Question: For example, is a button like this achievable?

I've seen questions like <URL> where they go over how to put it before, which is indeed quite easy, but I'm not totally sure how to append it to the end of the text on the button when the text can be anything really. Conceptually, it would be something like having text, and then a UIButton say 10pt to the right of it.
Would the best way to do this simply be a 'UIView' with a 'UILabel' and a 'UIImageView' inside it, with a tap gesture recognizer attached?
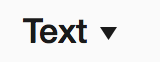
Answer: A quick sample :
'''
- (void)viewDidLoad
{
[super viewDidLoad];
UIButton *button = [UIButton buttonWithType:UIButtonTypeCustom];
UIImage *img = [UIImage imageNamed:@"Arrow.png"];
[button setTitle:@"A Button" forState:UIControlStateNormal];
[button setImage:img forState:UIControlStateNormal];
[button sizeToFit];
CGRect imageRect = [button imageRectForContentRect:button.bounds];
CGRect titleRect = [button titleRectForContentRect:button.bounds];
UIEdgeInsets imageInset = UIEdgeInsetsZero;
UIEdgeInsets titleInset = UIEdgeInsetsZero;
titleInset.left = -2 * imageRect.size.width;
imageInset.left = titleRect.size.width;
button.titleEdgeInsets = titleInset;
button.imageEdgeInsets = imageInset;
[self.view addSubview:button];
CGFloat prevHeight = button.frame.size.height;
UIButton *anotherButton = [UIButton buttonWithType:UIButtonTypeCustom];
[anotherButton setTitle:@"Another Button" forState:UIControlStateNormal];
[anotherButton setImage:img forState:UIControlStateNormal];
[anotherButton sizeToFit];
imageRect = [anotherButton imageRectForContentRect:anotherButton.bounds];
titleRect = [anotherButton titleRectForContentRect:anotherButton.bounds];
imageInset = UIEdgeInsetsZero;
titleInset = UIEdgeInsetsZero;
titleInset.left = -2 * imageRect.size.width;
imageInset.left = titleRect.size.width;
anotherButton.titleEdgeInsets = titleInset;
anotherButton.imageEdgeInsets = imageInset;
CGRect frame = anotherButton.frame;
frame.origin.y += prevHeight + 4;
[anotherButton setFrame:frame];
[self.view addSubview:anotherButton];
}
'''

You just need to adjust buttons size and insets, if you want to add space between title and image.